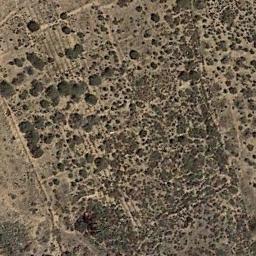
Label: chaparral